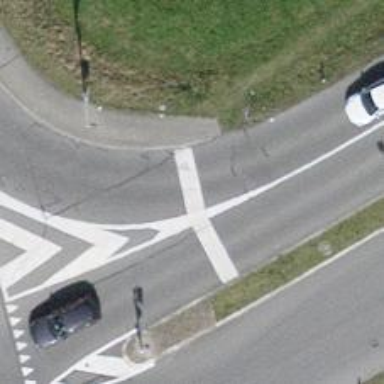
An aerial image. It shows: Road with traffic signals.